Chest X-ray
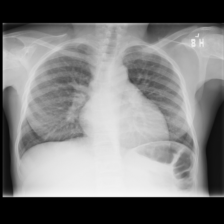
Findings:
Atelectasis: negative
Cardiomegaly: positive
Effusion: negative
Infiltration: negative
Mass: negative
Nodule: negative
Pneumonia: negative
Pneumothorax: negative
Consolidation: negative
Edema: negative
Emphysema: negative
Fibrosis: negative
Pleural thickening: negative
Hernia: negative